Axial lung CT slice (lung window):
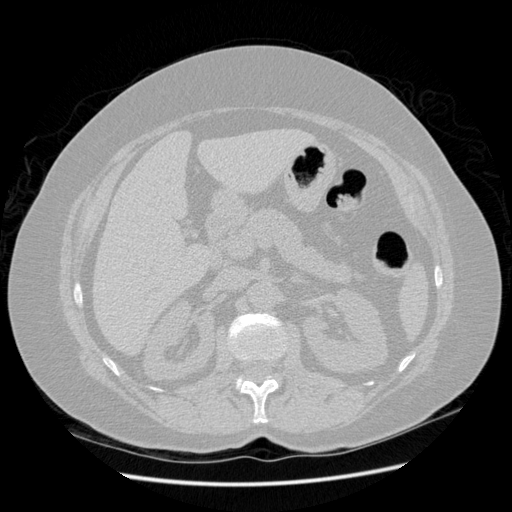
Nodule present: no